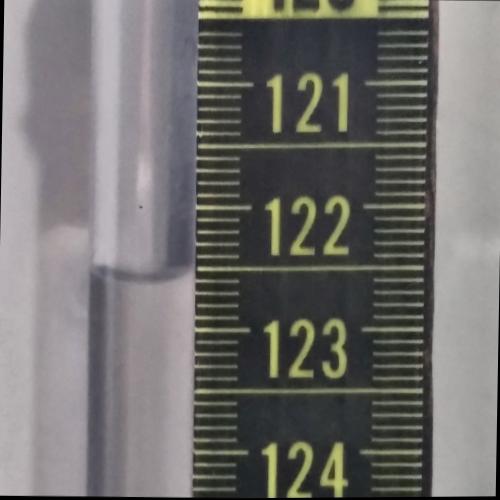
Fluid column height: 122.6 cm